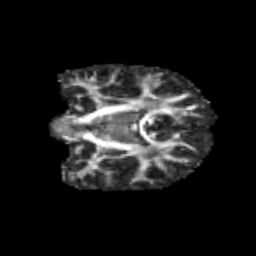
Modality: FA
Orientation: coronal
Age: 10
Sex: female
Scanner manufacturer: siemens
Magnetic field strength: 3 T
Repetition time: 3.8 s
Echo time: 0.07 s